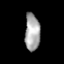
Tissue: prostate
Cell type: T cells
Senescence score: 0.3261
Nuclear area (px): 551
Mean DAPI intensity: 166.103